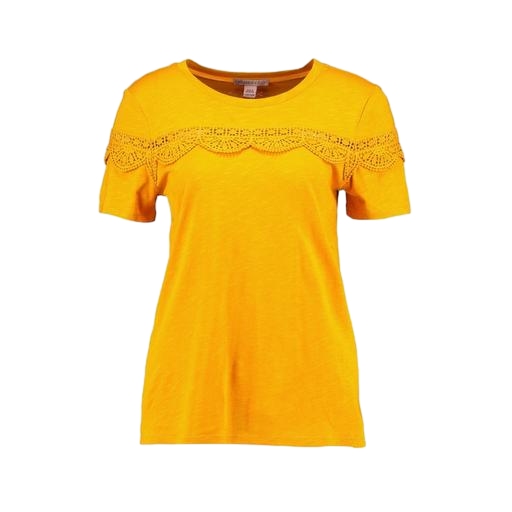
lace-yoke t-shirt, lace yoke tee, short-sleeve top only macy, white background